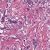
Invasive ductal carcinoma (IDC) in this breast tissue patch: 1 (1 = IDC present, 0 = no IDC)